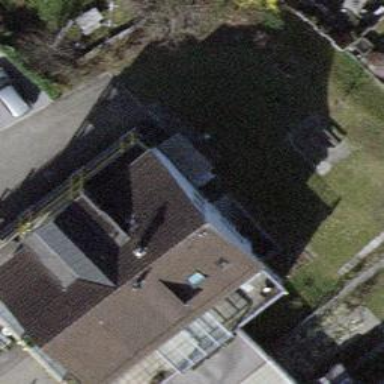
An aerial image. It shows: Building with tile roof.